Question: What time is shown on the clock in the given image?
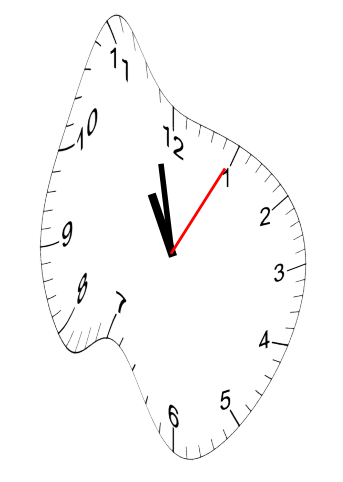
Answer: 10:58:05